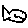
Label: fish